Brain MRI, t1w sequence, axial 2D slice.
Patient: age 44, sex F, weight 95 kg, height 1.95 m
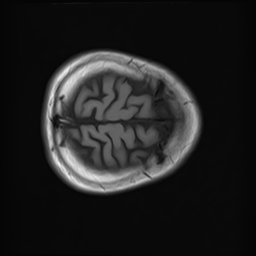